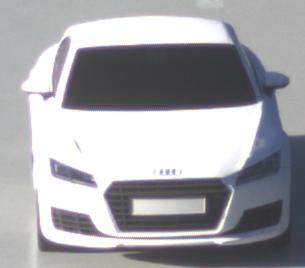
Make: Audi
Model: TT Coupé 1.8 TFSI
Detailed model: TT (8S) Coupé
Model produced from: 2015/08
Model produced until: 2018/06
Doors: 3
Color: white
Road condition: wet road
Daytime: sunrise or sunset
Contrast: medium contrast